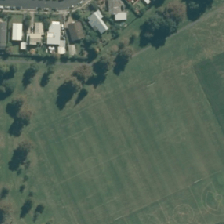
Land cover: urban_parkland